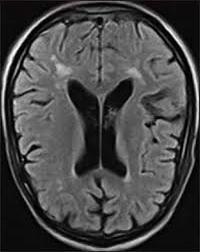
Label: notumor